Question: When i want to use delegate class to make call while windows form working, i always have to use InvokeRequired. It is ok. But who changed the InvokeReuqired property while it is working.
Please check this image:

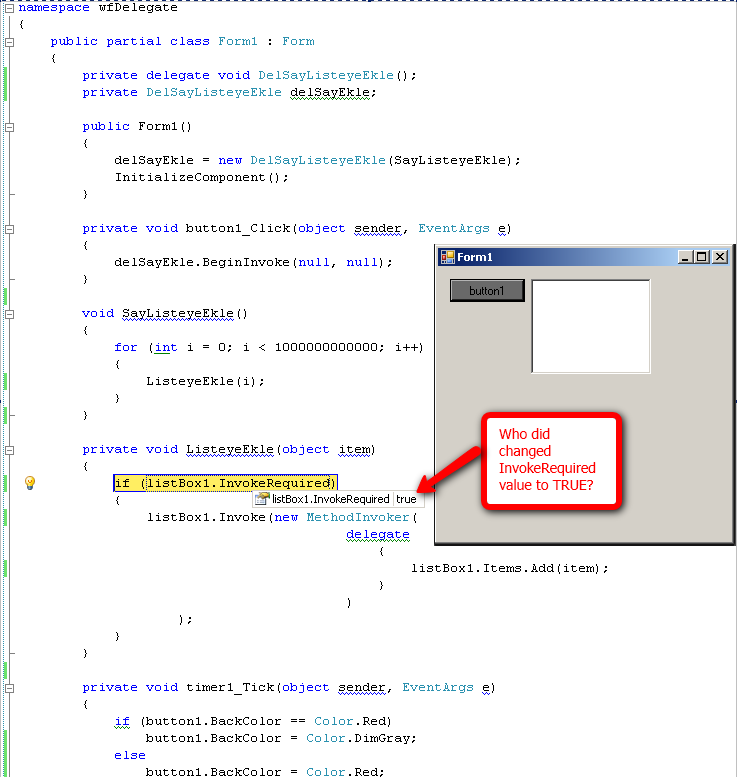
Answer: You're calling 'Delegate.BeginInvoke' in 'button1_Click', which means 'SayListeyeEkle' will be called in a thread-pool thread - which means it's entirely correct for 'InvokeRequired' to be true. It be true if you called 'ListeyeEkle' directly from 'button1_Click', in the UI thread.